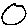
Label: circle